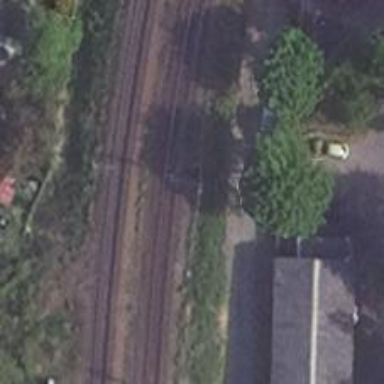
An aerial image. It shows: Railway track with contact lines for electrification.